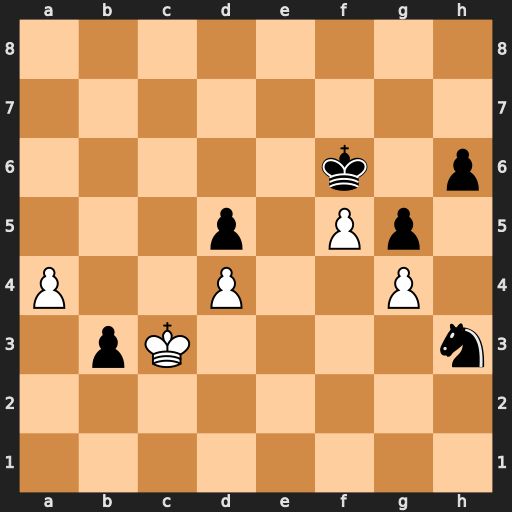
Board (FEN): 8/8/5k1p/3p1Pp1/P2P2P1/1pK4n/8/8
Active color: w
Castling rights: -
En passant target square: -
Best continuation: a5 h5 a6 hxg4 a7 Kxf5 a8=Q